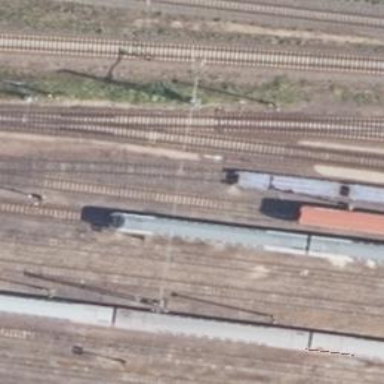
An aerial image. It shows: Rail yard with electrified contact lines for the railway.